Question: I tried '[[UIScreen mainScreen] bounds]' to get the screen size of a resizable iPhone on 'Xcode 6' simulator. But it doesn't take into account the new screen width and screen height I assign to it.
Is there a better way to get the screen size? Even if I set the screen size to the '[[UIScreen mainScreen] bounds]' returns me '(CGRect) $0 = origin=(x=0, y=0) size=(width=768, height=1024)'

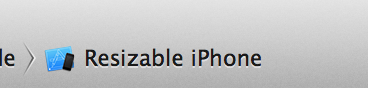
Answer: Do following
So it will preserves the bounds in the rect.
try once.